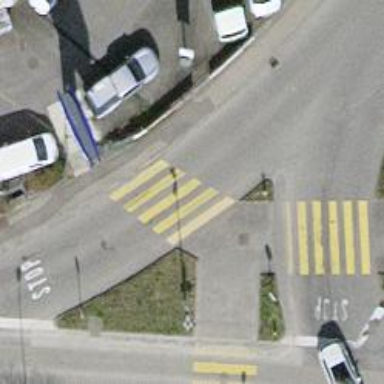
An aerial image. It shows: Unmarked crossing with zebra markings on the road.